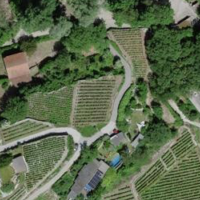
EUNIS habitat code: 40
Species observed at this site:
Centranthus ruber
Plantago major
Issoria lathonia
Euonymus europaeus
Asplenium fontanum
Prunus spinosa
Clematis vitalba
Actinidia chinensis